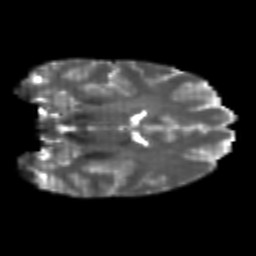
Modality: T2w
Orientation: coronal
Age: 25
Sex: female
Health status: healthy
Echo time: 0.074 s